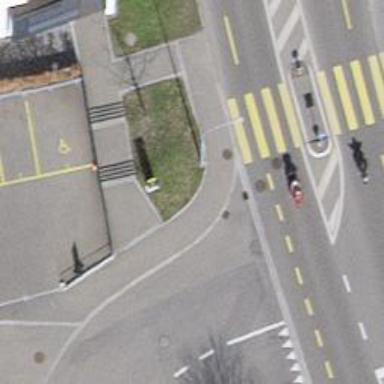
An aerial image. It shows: Asphalt sidewalk along the footway.